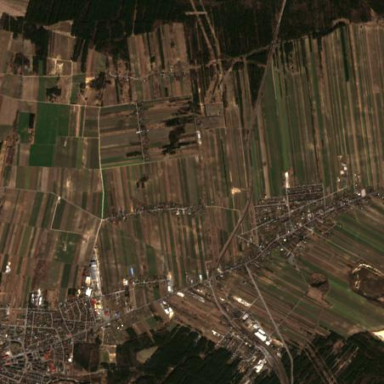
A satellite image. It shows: Farmland.